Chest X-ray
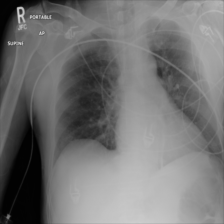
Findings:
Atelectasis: negative
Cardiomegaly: negative
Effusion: negative
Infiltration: negative
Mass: negative
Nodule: negative
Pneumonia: negative
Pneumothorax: negative
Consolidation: negative
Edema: negative
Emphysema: negative
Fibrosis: negative
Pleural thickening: negative
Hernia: negative